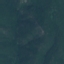
Land use / land cover: Forest